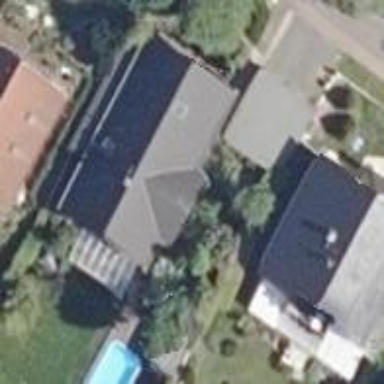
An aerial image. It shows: Simple house.